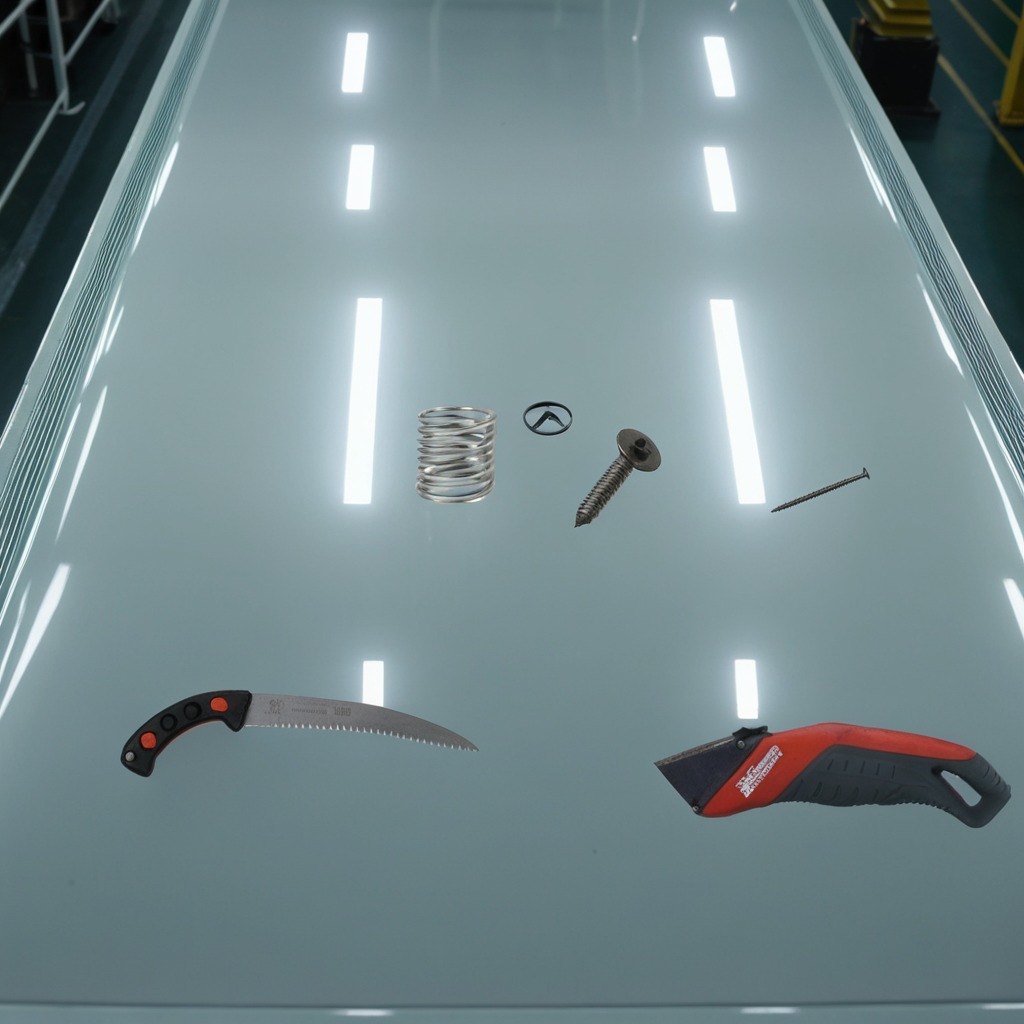
A utility knife, a metal machine screw, an iron nail, a coiled metal spring, and a handheld metal saw are lying on the table.